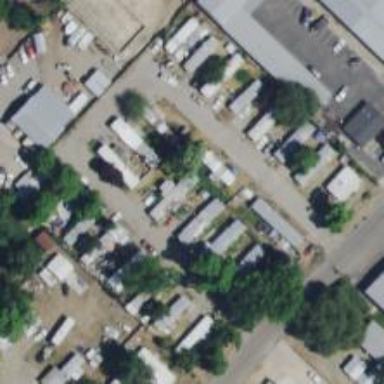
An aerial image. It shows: Residential area known as trailer park.